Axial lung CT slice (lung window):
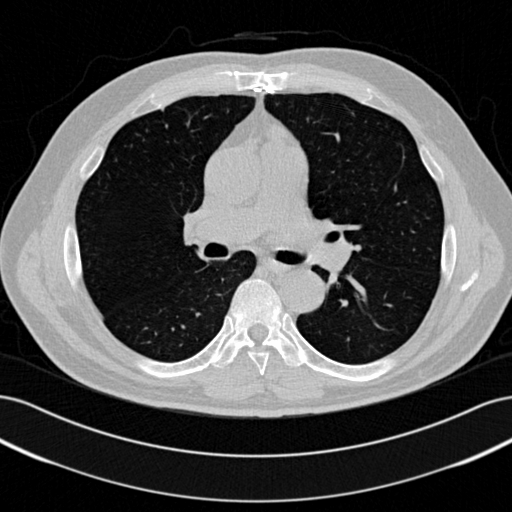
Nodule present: no